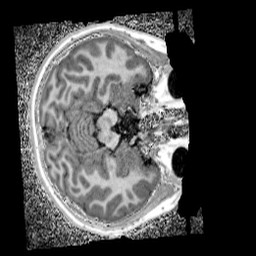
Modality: UNIT1_denoised
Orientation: axial
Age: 11
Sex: male
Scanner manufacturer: siemens
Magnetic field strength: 3 T
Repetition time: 4 s
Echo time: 0.00299 s